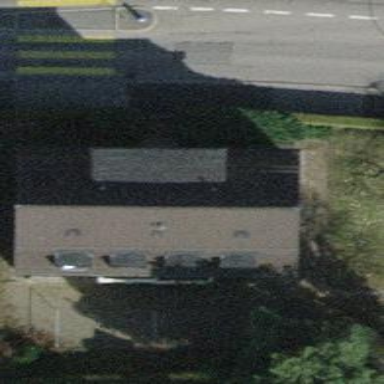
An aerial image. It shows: Apartments building with gambrel-shaped roof.